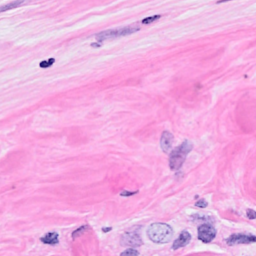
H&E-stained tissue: Breast